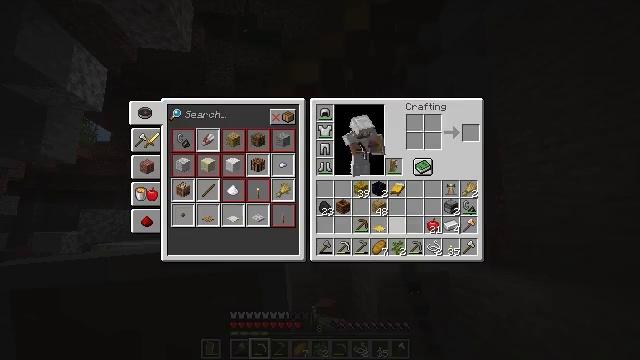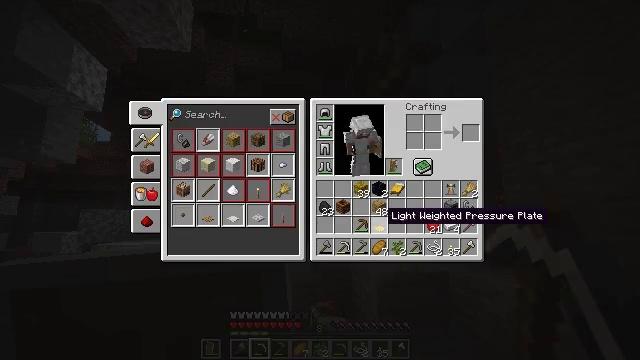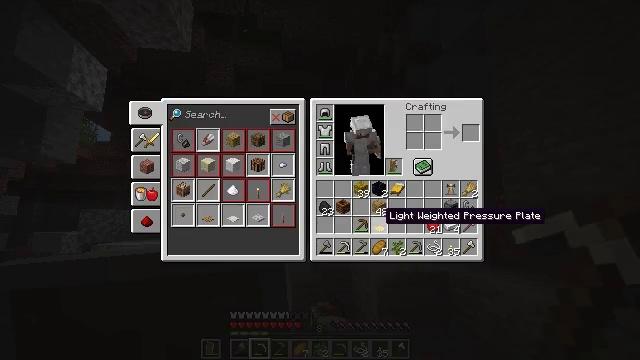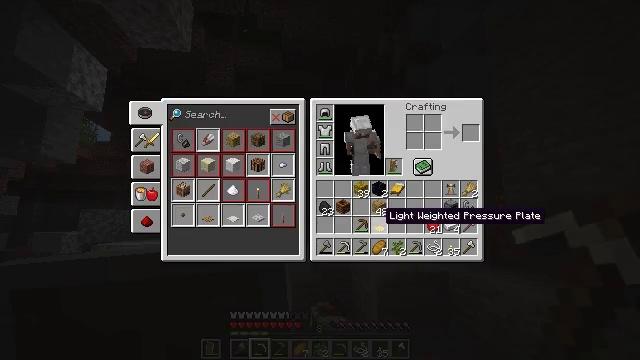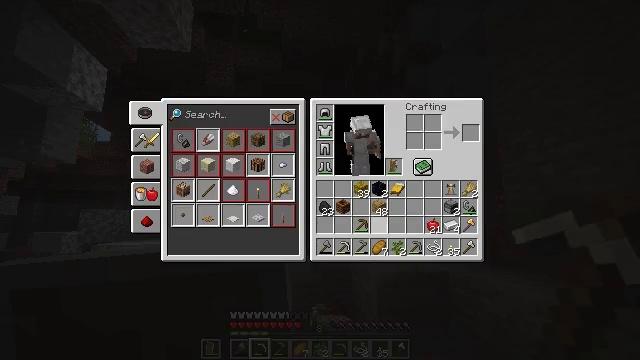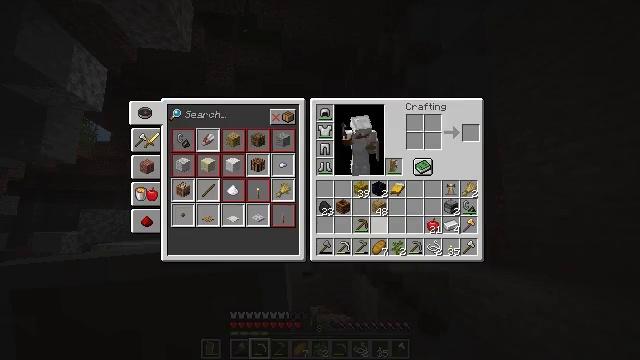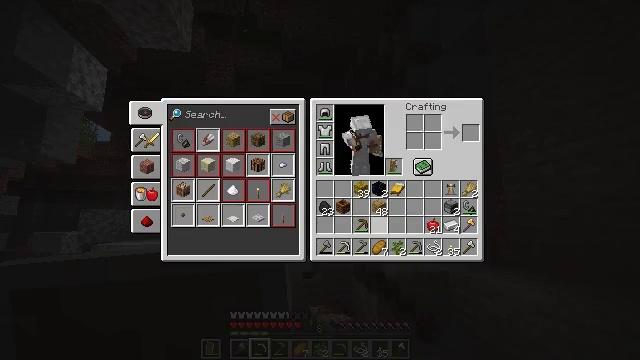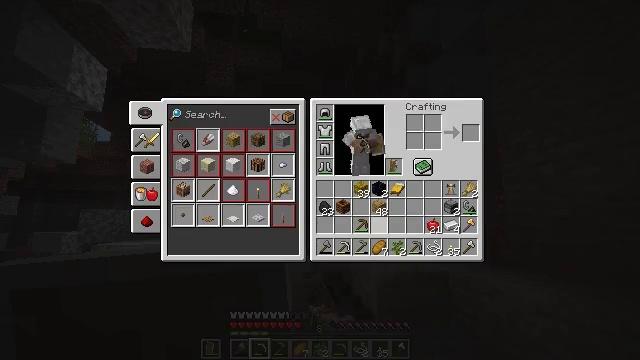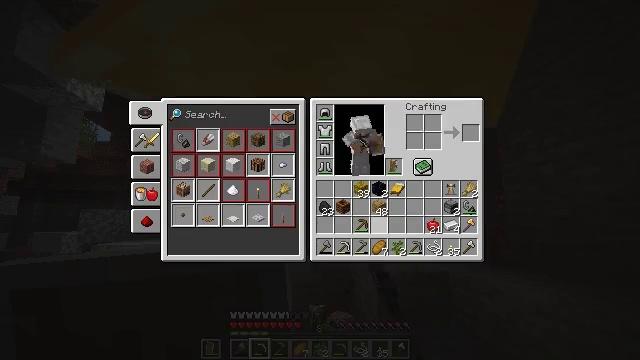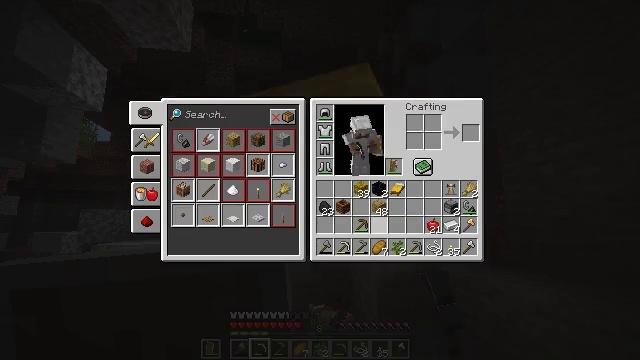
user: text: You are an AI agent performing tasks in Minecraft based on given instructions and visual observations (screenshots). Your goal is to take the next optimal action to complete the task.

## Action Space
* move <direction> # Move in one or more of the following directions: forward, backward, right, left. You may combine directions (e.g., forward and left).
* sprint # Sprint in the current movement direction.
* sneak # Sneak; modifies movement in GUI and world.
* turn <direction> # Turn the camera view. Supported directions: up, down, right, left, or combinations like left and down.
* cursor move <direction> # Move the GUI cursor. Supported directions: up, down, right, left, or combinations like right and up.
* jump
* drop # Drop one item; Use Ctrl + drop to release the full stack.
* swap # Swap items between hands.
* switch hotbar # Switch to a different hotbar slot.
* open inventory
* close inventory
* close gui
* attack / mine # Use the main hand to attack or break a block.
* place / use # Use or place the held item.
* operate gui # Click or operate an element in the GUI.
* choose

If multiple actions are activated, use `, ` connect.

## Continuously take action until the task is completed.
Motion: motion action
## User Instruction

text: Drop a light weighted pressure plate.
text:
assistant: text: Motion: sprint, cursor move left, open gui
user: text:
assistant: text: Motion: sprint
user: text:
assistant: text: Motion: sprint
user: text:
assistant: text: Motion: sprint, drop
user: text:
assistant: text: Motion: sprint, drop
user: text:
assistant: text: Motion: sprint, drop
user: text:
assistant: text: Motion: sprint
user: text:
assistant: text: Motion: sprint
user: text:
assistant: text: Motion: sprint
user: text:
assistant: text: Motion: sprint